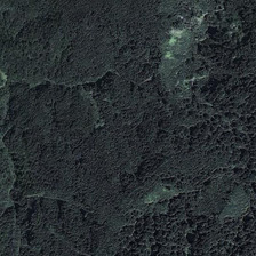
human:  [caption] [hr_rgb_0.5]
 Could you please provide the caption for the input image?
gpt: The wooded forest is dark at high altitude.

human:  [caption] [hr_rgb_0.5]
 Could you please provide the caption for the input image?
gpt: The high branches of the cove are high.

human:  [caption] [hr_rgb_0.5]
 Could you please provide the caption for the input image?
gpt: the forest with thick braids looks dark from the high altitude.

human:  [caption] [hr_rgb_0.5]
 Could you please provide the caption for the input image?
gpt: The forest with dense trees looks like high-altitude darkness.

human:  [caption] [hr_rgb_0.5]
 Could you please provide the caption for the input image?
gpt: the forest with thick braids looks dark from the high altitude.